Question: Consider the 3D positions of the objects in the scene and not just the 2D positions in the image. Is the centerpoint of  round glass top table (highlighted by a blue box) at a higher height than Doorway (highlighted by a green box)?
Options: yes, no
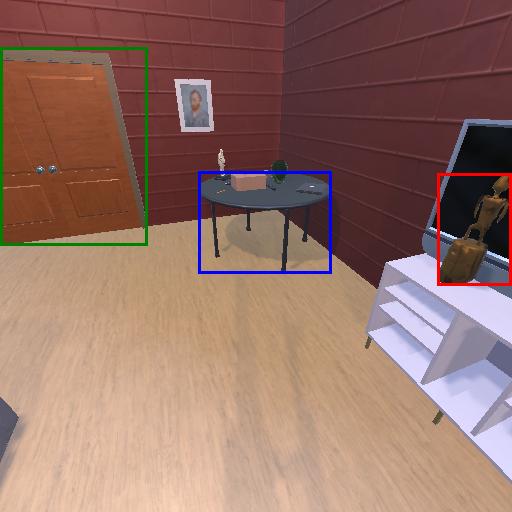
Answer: yes